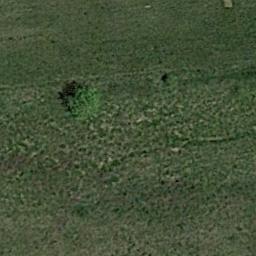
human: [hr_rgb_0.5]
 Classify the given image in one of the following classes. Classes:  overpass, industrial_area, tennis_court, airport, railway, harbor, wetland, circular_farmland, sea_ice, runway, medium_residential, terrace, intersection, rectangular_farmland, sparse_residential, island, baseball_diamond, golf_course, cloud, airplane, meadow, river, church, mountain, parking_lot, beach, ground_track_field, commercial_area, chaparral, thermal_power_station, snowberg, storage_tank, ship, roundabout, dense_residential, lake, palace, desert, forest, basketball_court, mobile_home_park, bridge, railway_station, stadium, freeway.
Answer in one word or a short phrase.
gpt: meadow